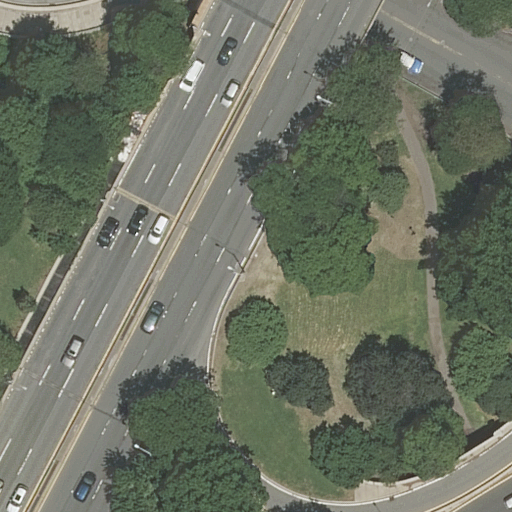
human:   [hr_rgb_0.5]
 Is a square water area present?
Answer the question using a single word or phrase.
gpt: no

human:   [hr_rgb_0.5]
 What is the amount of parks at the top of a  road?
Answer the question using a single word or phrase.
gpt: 1

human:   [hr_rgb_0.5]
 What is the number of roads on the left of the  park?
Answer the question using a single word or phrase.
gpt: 14

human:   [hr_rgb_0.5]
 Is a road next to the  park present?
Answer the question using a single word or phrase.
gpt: yes

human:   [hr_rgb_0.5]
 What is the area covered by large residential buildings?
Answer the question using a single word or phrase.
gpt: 0m2

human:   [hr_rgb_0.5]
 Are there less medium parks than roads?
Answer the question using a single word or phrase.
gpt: yes

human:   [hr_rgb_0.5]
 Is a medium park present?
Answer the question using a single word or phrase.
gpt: yes

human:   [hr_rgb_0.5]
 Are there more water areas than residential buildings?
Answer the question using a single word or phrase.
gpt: no

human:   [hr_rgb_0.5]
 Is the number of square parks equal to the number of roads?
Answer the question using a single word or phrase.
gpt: no

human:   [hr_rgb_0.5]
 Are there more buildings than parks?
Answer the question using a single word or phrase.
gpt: no

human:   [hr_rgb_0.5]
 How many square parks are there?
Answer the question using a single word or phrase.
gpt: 0

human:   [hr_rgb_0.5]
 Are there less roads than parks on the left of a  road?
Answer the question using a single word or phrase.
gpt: no

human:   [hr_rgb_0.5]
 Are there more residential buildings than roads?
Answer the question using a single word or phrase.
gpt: no

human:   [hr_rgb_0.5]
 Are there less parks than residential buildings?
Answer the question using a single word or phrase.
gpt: no

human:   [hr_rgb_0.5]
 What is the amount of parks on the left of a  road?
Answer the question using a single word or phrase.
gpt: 0

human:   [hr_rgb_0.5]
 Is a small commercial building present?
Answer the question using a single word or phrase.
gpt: no

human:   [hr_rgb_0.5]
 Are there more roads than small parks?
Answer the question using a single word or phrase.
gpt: yes

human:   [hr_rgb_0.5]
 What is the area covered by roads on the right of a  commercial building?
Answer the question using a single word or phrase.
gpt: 0m2

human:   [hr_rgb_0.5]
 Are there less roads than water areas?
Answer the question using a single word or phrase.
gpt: no

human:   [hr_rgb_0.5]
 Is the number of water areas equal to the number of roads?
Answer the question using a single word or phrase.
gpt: no

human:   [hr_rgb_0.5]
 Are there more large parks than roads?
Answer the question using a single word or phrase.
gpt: no

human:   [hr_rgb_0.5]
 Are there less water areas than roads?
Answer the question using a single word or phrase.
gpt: yes

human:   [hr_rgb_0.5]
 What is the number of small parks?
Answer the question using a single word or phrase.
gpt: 0

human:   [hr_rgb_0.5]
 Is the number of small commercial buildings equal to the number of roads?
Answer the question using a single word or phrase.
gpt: no

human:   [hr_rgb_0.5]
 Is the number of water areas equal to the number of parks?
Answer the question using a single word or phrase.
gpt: no

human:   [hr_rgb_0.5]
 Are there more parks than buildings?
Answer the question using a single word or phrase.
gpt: yes

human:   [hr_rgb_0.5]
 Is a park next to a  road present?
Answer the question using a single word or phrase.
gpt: yes

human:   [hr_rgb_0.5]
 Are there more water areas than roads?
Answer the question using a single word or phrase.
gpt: no

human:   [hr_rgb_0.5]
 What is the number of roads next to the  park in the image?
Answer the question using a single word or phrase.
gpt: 14

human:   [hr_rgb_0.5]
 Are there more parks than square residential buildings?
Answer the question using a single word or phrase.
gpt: yes

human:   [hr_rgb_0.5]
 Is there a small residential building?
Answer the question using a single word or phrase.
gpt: no

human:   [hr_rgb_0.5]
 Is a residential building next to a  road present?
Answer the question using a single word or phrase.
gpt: no

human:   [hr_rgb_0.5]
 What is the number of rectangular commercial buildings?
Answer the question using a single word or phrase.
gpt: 0

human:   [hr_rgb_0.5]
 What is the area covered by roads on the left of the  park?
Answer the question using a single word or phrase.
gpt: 0m2

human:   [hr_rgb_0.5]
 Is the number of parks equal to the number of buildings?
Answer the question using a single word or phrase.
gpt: no

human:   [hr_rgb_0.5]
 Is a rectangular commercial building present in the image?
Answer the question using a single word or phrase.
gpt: no